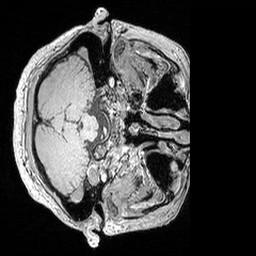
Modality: MP2RAGE
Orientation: axial
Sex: female
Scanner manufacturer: siemens
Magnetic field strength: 3 T
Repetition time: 5 s
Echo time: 0.00292 s